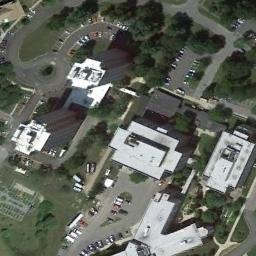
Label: commercial_area